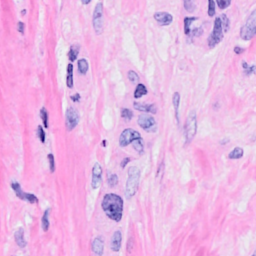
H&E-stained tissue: Breast